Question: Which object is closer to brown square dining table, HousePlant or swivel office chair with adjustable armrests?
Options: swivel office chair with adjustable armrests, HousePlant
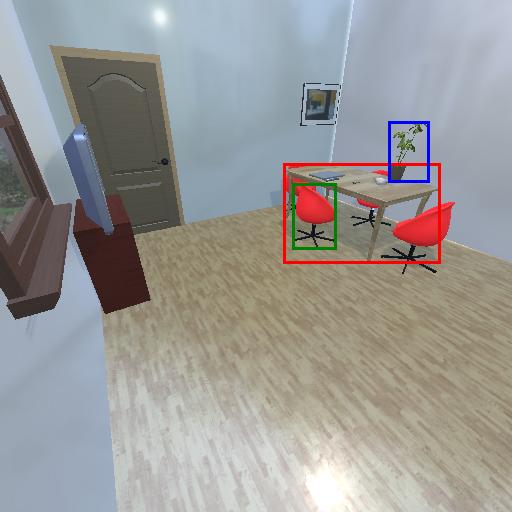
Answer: swivel office chair with adjustable armrests